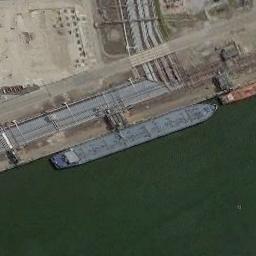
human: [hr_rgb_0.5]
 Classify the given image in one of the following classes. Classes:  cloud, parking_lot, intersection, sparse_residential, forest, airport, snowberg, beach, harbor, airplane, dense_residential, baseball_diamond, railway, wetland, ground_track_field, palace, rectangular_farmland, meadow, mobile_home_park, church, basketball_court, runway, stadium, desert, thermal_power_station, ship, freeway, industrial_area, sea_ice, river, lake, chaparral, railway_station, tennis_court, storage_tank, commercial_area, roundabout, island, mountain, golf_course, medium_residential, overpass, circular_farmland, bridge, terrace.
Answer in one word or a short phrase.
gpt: ship